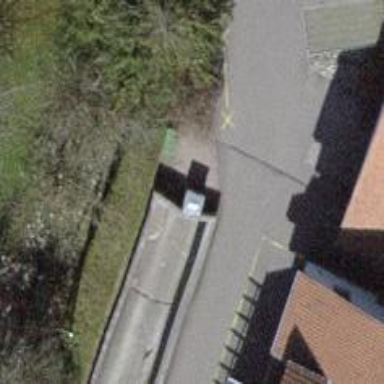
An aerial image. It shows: Entrance leading to parking area.